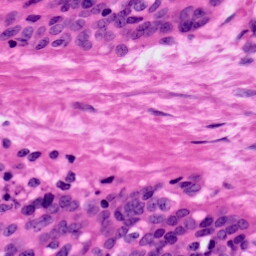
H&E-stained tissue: Ovarian